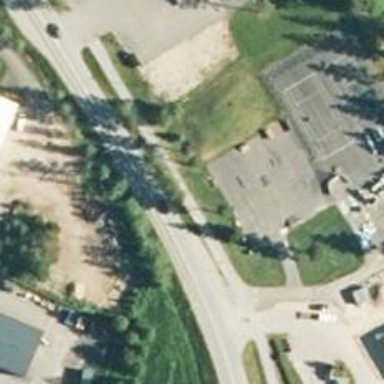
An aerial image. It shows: Asphalt cycleway.